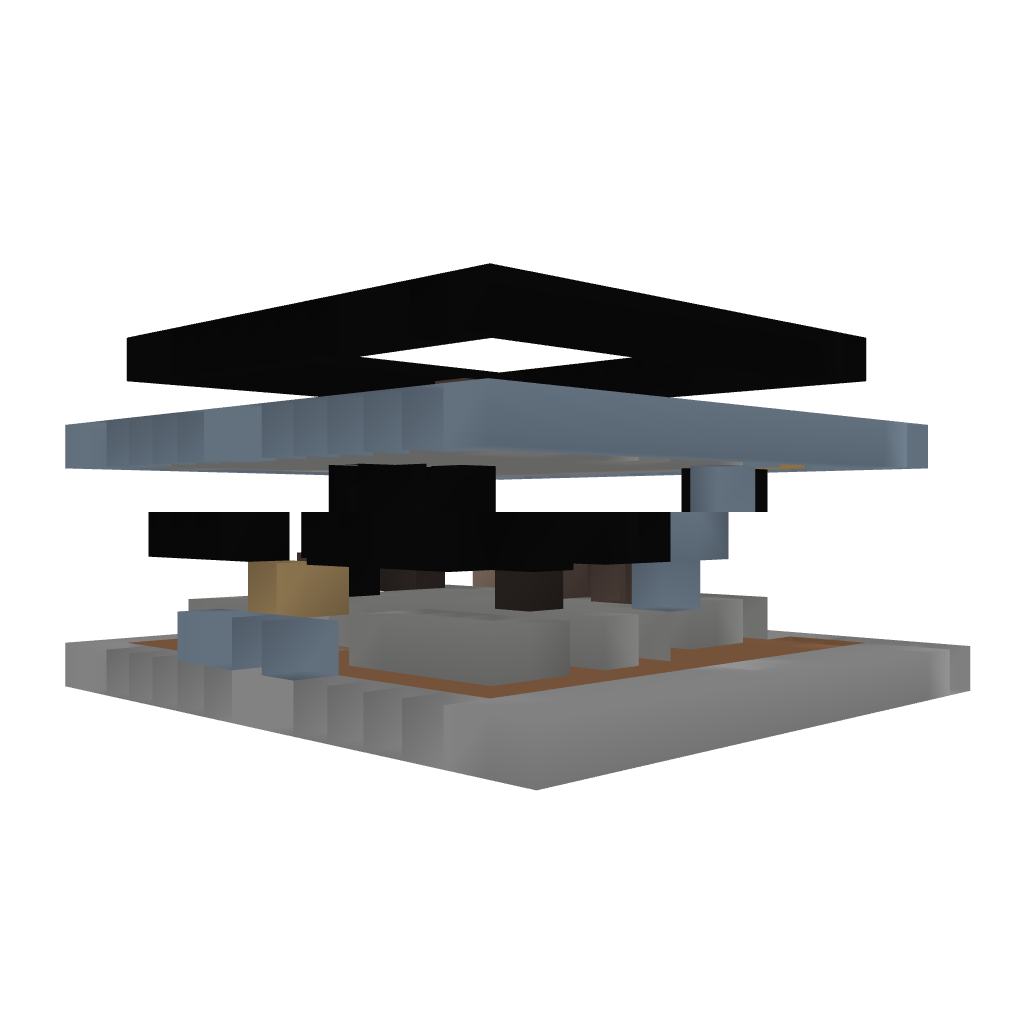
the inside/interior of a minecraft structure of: Safe fully equiped starter house